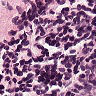
Metastatic tissue present: no